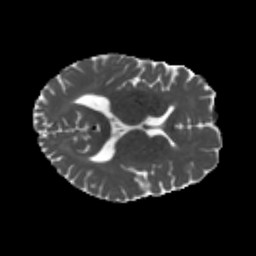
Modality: MD
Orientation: axial
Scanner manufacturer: siemens
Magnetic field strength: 3 T
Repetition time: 4.16 s
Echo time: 0.0806 s